Modality: CBCT
Slice 79 of 169
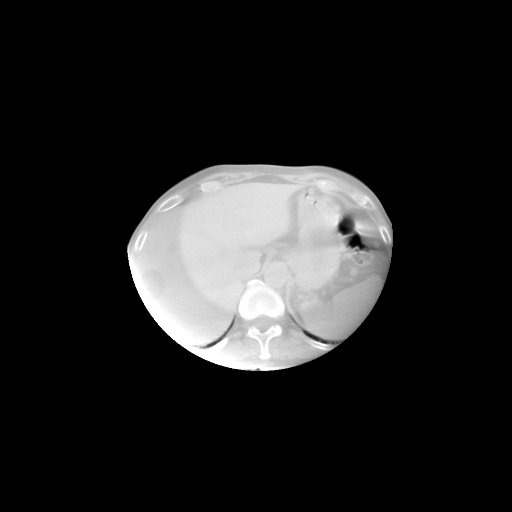